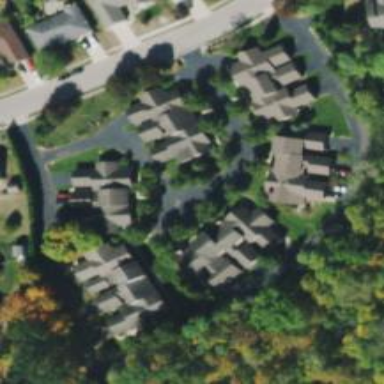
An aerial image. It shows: Residential area consisting of condominiums.